Aerial crown-view tile of a tropical tree (Barro Colorado Island, Panama), acquired 20250818:
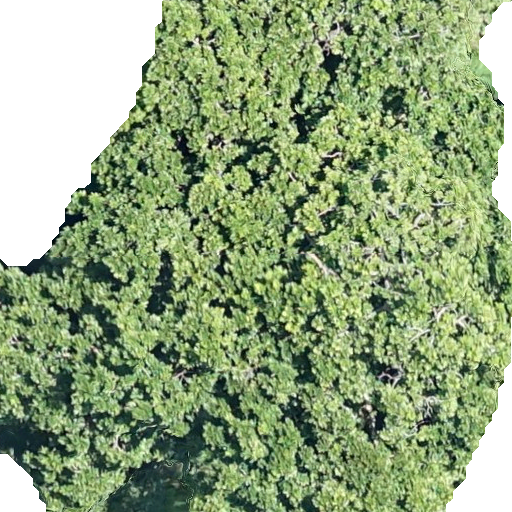
Species: Anacardium excelsum
GBIF accepted scientific name: Anacardium excelsum
Crown area: 443.509 m²